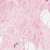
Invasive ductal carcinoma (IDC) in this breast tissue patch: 0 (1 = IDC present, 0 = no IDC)